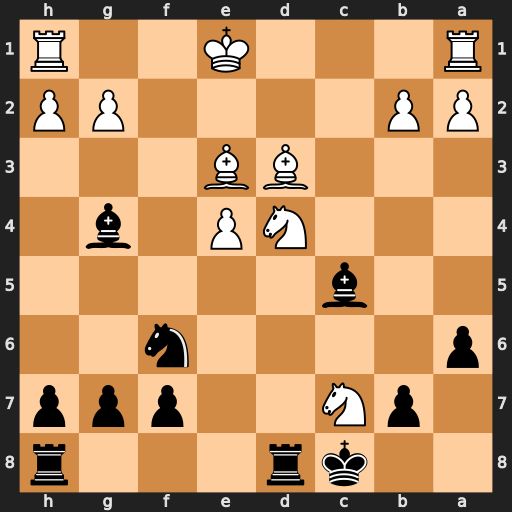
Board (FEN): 2kr3r/1pN2ppp/p4n2/2b5/3NP1b1/3BB3/PP4PP/R3K2R
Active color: b
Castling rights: KQ
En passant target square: -
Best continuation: Bxd4 Bxd4 Rxd4